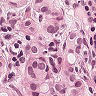
Metastatic tissue present: yes